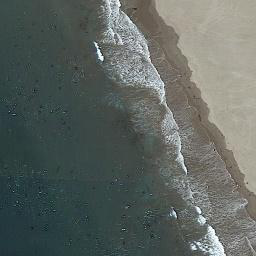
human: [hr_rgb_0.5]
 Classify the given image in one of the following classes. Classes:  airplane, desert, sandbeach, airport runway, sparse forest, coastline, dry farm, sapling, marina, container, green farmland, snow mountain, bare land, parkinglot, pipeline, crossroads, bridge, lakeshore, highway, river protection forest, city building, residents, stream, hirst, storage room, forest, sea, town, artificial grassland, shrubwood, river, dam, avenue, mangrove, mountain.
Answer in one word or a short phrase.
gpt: coastline